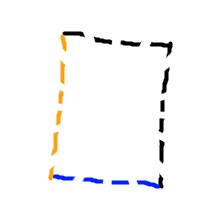
Shape: rectangle